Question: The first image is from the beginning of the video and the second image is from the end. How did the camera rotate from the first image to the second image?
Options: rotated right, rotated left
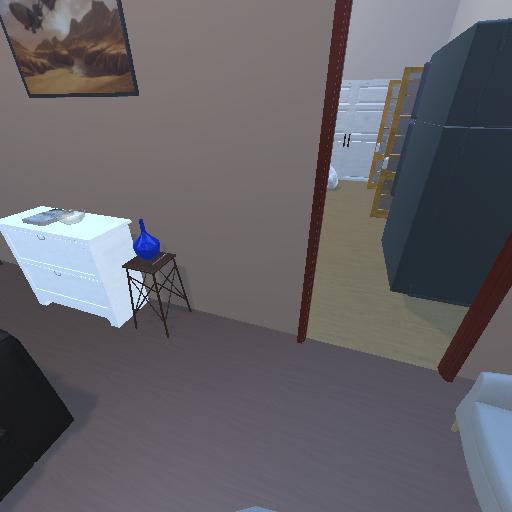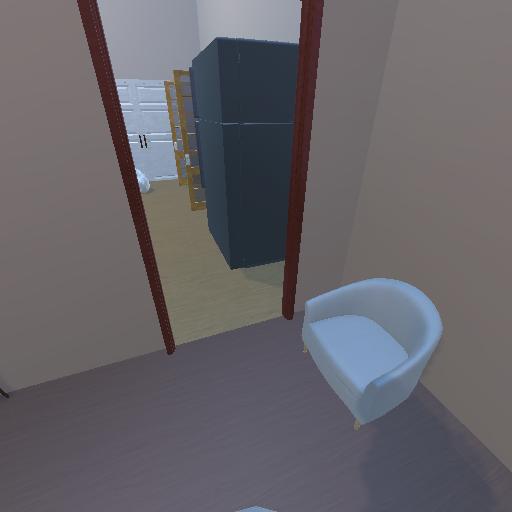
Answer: rotated right